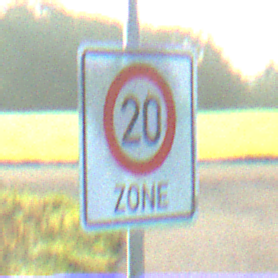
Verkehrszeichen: BeginnZone20
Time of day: MorningAfternoon
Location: Outdoor (Nature)
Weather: Clear
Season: NotSpecified
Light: Natural